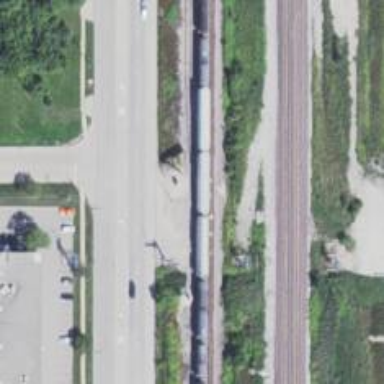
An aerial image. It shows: Railway siding for service.